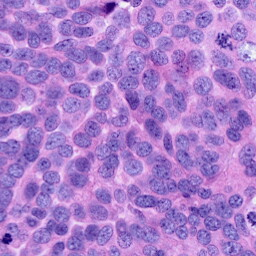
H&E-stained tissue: Ovarian